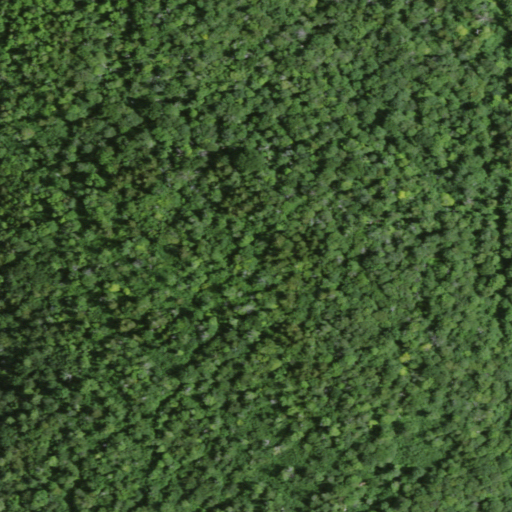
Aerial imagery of mountain in New York named Little Mountain containing deciduous forest and mixed forest